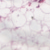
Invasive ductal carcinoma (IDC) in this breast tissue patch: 0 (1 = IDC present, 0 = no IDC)